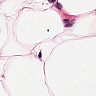
Metastatic tissue present: no